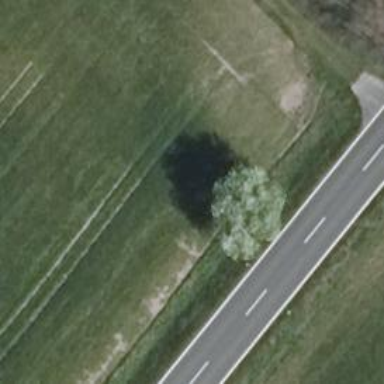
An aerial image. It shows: Deciduous tree with broadleaved leaves.